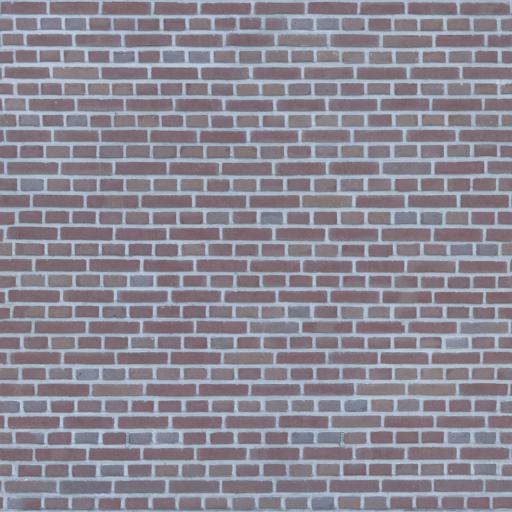
Tags: brick bricks modern red small wall